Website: bh-photo
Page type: delivery-shipping
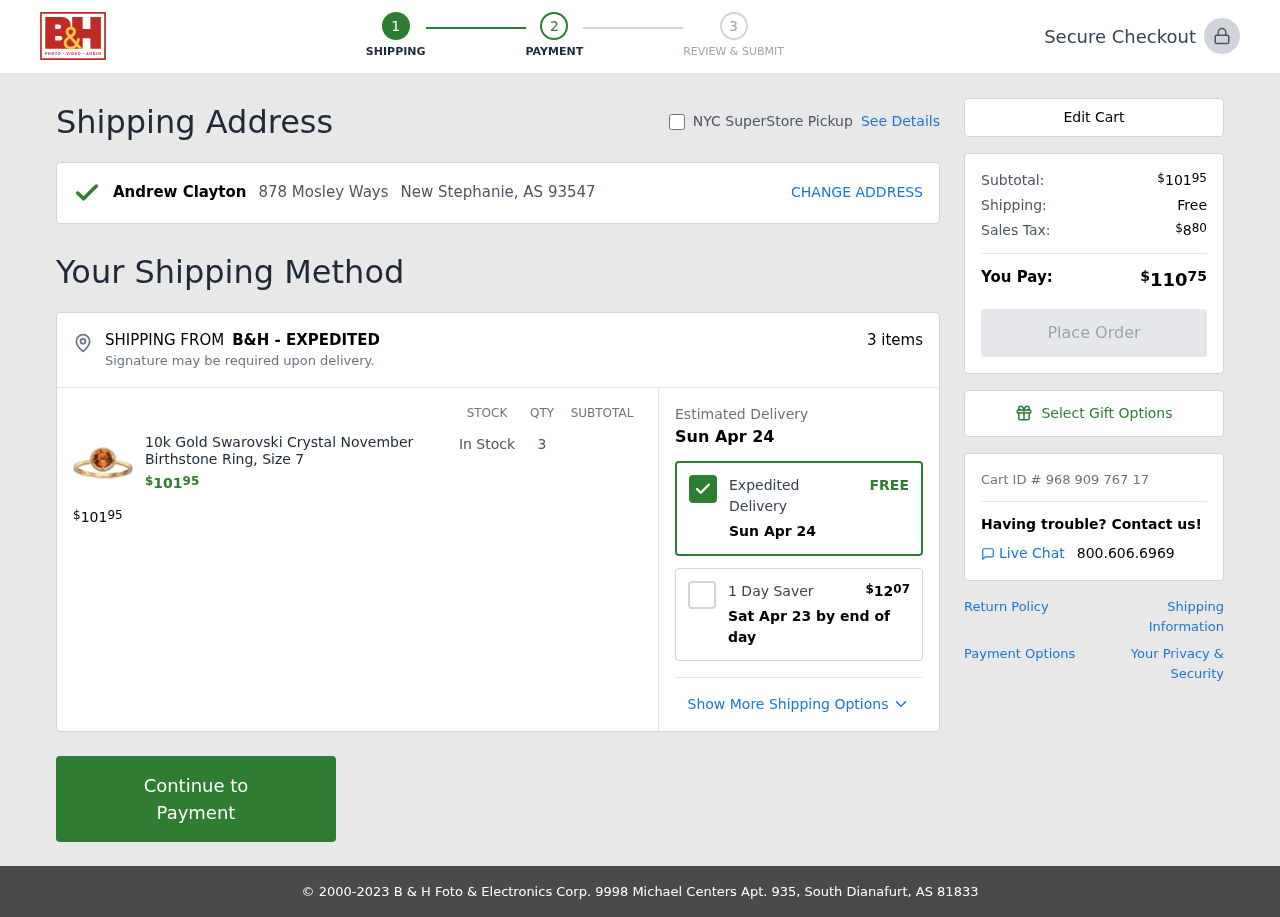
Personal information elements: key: PII_CITY_STATE_ZIP
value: New Stephanie, AS 93547
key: PII_FULLNAME
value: Andrew Clayton
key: PII_STREET
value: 878 Mosley Ways
Product elements: key: PRODUCT1_NAME
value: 10k Gold Swarovski Crystal November Birthstone Ring, Size 7
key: PRODUCT1_PRICE
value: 101.95
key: PRODUCT1_QUANTITY
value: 3
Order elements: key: ORDER_NUM_ITEMS
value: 3 items
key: ORDER_SUBTOTAL
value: $10195
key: ORDER_DELIVERY_DATE
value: Sun Apr 24
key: ORDER_SHIPPING_COST_ALT
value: $1207
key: ORDER_SHIPPING_DATE
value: Sat Apr 23 by end of day
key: ORDER_SHIPPING_COST
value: Free
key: ORDER_TAX
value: $880
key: ORDER_TOTAL
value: $11075
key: ORDER_ID
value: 968 909 767 17